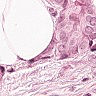
Metastatic tissue present: yes